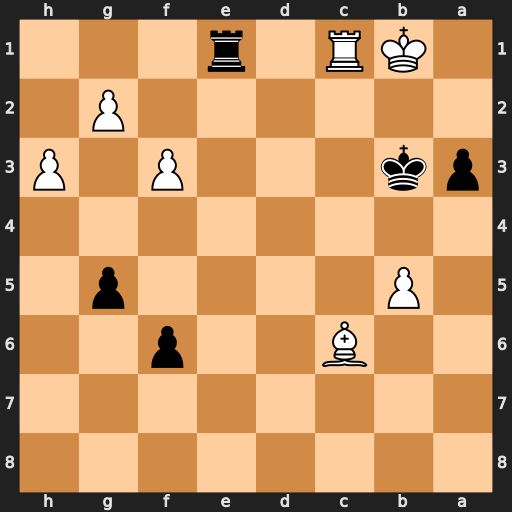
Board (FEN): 8/8/2B2p2/1P4p1/8/pk3P1P/6P1/1KR1r3
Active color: b
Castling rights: -
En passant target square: -
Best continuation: a2+ Ka1 Rxc1#